Question:
The first column from the left contains a serial number. After the Group Header changes 'product name', I want the serial number to reset to 1 and count up again. How can I do this?
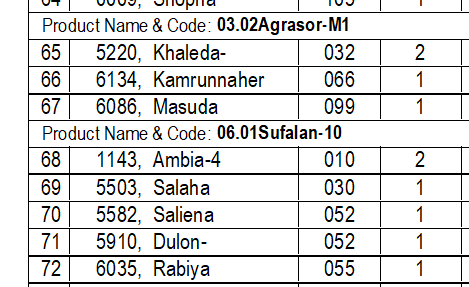
Answer: Use a Running Total that counts records, then Product Name. This will start at 1 and count up for every record that prints, but resets to 1 whenever the specified group changes.